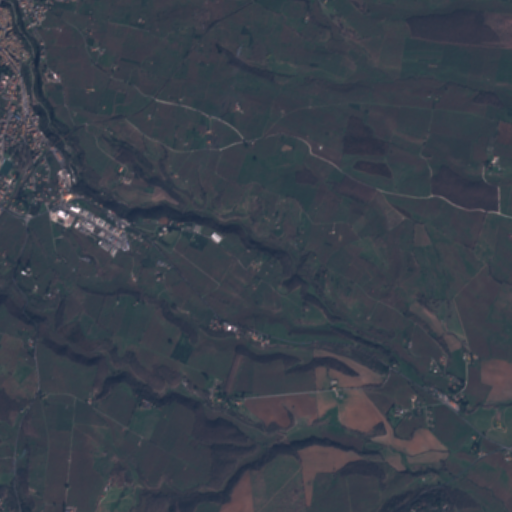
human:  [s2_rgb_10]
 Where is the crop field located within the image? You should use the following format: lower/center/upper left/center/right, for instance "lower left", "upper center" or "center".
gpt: The crop field is located in the lower right of the image.
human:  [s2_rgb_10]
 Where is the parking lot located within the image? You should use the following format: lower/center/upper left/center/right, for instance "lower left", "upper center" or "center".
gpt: The parking lot is located in the upper left of the image.
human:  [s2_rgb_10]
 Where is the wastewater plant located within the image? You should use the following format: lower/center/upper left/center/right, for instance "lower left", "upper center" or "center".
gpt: The wastewater plant is located in the upper left of the image.
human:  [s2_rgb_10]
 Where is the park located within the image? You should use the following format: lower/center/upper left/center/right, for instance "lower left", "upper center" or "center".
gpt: There is no park in the image.